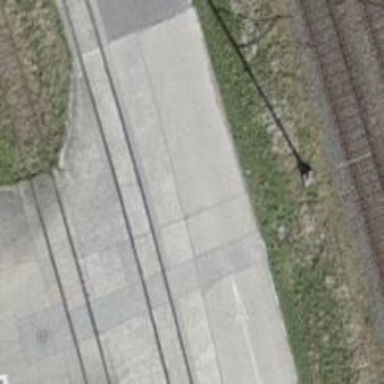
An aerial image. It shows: Single-track railway spur.